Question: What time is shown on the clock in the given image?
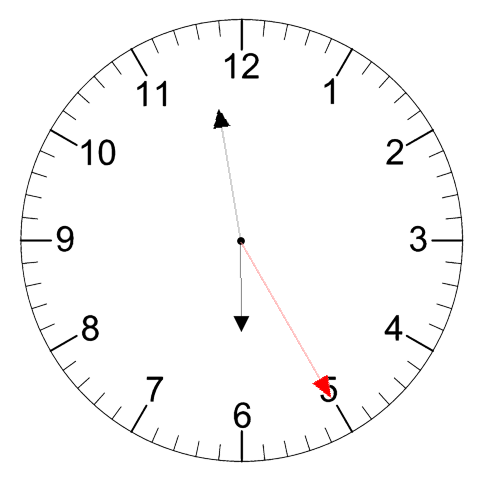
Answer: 05:58:25